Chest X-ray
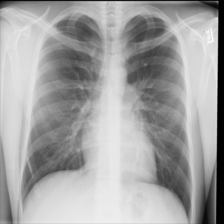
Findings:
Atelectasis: negative
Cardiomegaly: negative
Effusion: negative
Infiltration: negative
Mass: negative
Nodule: negative
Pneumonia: negative
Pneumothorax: negative
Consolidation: negative
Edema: negative
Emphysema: negative
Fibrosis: negative
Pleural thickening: negative
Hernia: negative